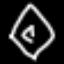
Label: diamond